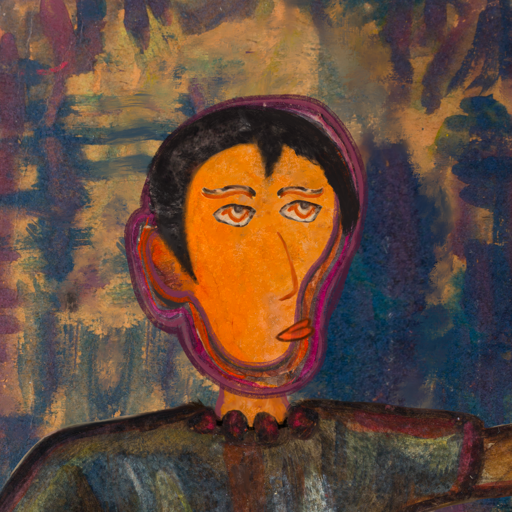
Background: InTheSun, Head And Neck Side: Hypocrite_w_Hair, Face Side: Experience, Bust: Mosgoul, Hair Side: Roy_Bahadur, Head Accessory: Blank, Second Necklace: Blank, Necklace: Mosgoul, Baby: Blank